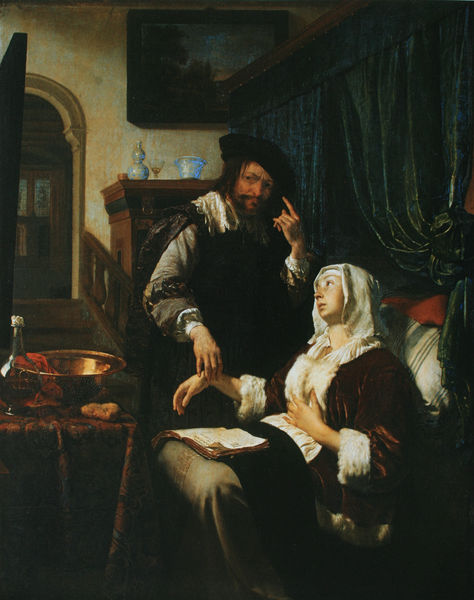
Titel: Der Arztbesuch (Die Liebeskranke)
Künstler: Frans I van Mieris
Standort: Wien
Institution: Kunsthistorisches Museum
Schlagwörter: blue, curtain, curtains, fancy, hands, hat, oil, people, red, stairs, steps, white, black, dark, dress, green, interior, old, painting, portrait, room, seat, seated, sleeve, table, woman, bed, bedroom, gown, railing, wine, hand, food, man, house, water, drapes, noble, light, frame, color, shadow, fabric, fur, beard, couple, breast, door, scene, bottle, cloth, book, doctor, ill, towel, paint, dutch, brass, pointing, dish, bronze, dramatic, rich, help, stomach, bowl, sleeves, married, posed, pulse, nobility, basin, flemish, hood, furniture, sick, sickness, pregnant, headdress, rembrandt, aged, had, medicine, heal, potato, ard, der arzt, krankenbesuch, stomache, doodr